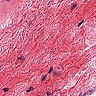
Metastatic tissue present: no